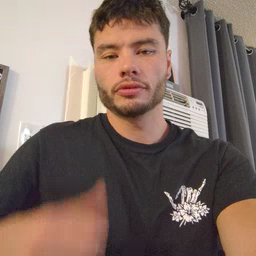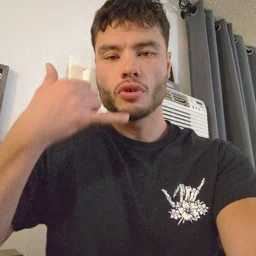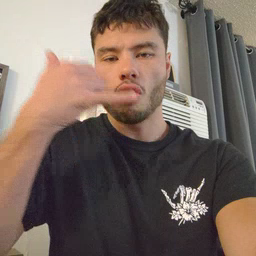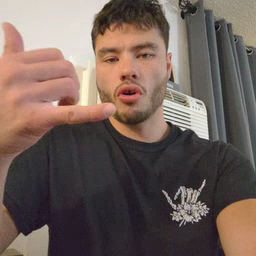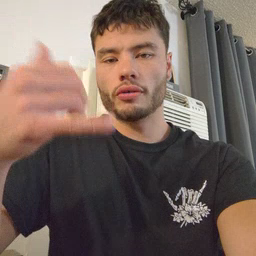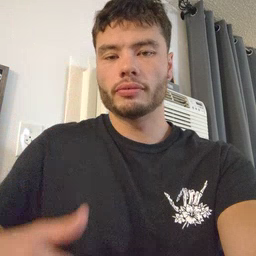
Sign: callonphone